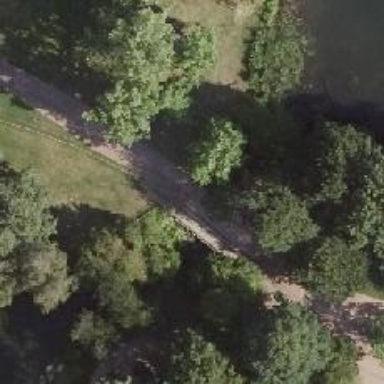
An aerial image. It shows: Footway bridge.